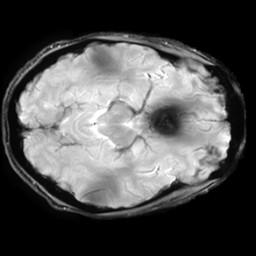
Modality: T2starw
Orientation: axial
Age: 22
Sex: male
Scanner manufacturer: ge
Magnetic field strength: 3 T
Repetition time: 0.65 s
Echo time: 0.02 s